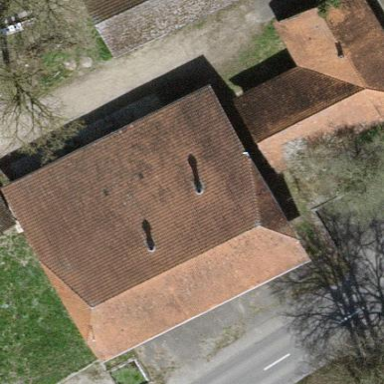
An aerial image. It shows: Barn.